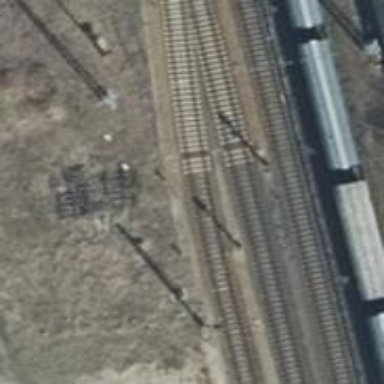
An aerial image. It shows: Railway signal.